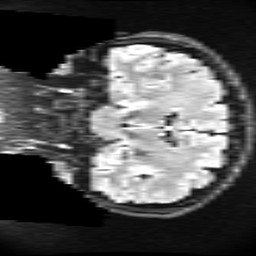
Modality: FLAIR
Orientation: coronal
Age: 27
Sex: female
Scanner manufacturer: ge
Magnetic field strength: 3 T
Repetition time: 11 s
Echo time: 0.1497 s